Question: I have a custom listview like this in my app, without the heading part. Now I need to add a heading at the top of my listview as shown in the image. How can this be added to my custom listview. The custom listview is a fragment activity. One thing to be noted is that I want the heading to be displayed in malayalam (Utf-8) and not in english (ascii). The designation and name in my custom listview are in malayalam. And I have done this using Typeface in my app. But I don't know how to display a heading in malayalam in custom listview. Thanks in advance..

This is the code of my customlistviewadapter.class.
'''
public class CustomListViewAdapter extends ArrayAdapter<RowItem>{
Typeface tf;
Context context;
public CustomListViewAdapter(Context context, int resourceId,
List<RowItem> items) {
super(context, resourceId, items);
this.context = context;
}
/*private view holder class*/
private class ViewHolder {
ImageView imageView;
TextView name;
TextView designation;
TextView phonenumber;
// Helper help=new Helper(context);
}
public View getView(int position, View convertView, ViewGroup parent) {
ViewHolder holder = null;
ImageButton call,sms;
final RowItem rowItem = getItem(position);
final LayoutInflater mInflater = (LayoutInflater) context
.getSystemService(Activity.LAYOUT_INFLATER_SERVICE);
if (convertView == null) {
convertView = mInflater.inflate(R.layout.list_single, null);
holder = new ViewHolder();
tf=Typeface.createFromAsset(getContext().getAssets(),"MLKR0NTT.TTF");
holder.name = (TextView) convertView.findViewById(R.id.text1);
holder.designation = (TextView) convertView.findViewById(R.id.text);
holder.phonenumber=(TextView)convertView.findViewById(R.id.text2);
holder.imageView = (ImageView) convertView.findViewById(R.id.image);
convertView.setTag(holder);
} else
holder = (ViewHolder) convertView.getTag();
holder.name.setText(rowItem.getName());
holder.designation.setText(rowItem.getDesignation());
holder.name.setTypeface(tf);
holder.designation.setTypeface(tf);
holder.phonenumber.setText(rowItem.getPhone());
holder.imageView.setImageBitmap(rowItem.getImage());
call=(ImageButton)convertView.findViewById(R.id.callbutton);
sms=(ImageButton)convertView.findViewById(R.id.smsbutton);
sms.setOnClickListener(new OnClickListener() {
@Override
public void onClick(View v) {
// TODO Auto-generated method stub
Intent smsIntent = new Intent(Intent.ACTION_SENDTO, Uri.parse("sms:"+rowItem.getPhone()));
smsIntent.setFlags(Intent.FLAG_ACTIVITY_NEW_TASK);
smsIntent.putExtra("sms_body", "");
context.startActivity(smsIntent);
}
});
call.setOnClickListener(new OnClickListener() {
@Override
public void onClick(View v) {
Toast.makeText(getContext(), "Calling...", Toast.LENGTH_LONG).show();
Intent intent = new Intent(Intent.ACTION_CALL);
intent.setFlags(Intent.FLAG_ACTIVITY_NEW_TASK);
intent.setData(Uri.parse("tel:" +rowItem.getPhone()));
context.startActivity(intent);
}
});
return convertView;
}
'''
}
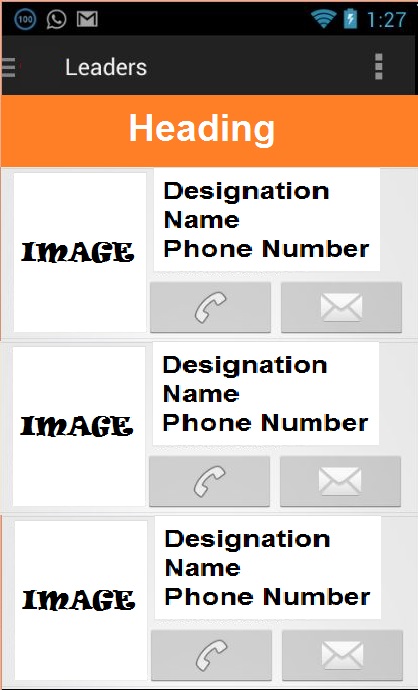
Answer: Just take image of text in whichever language yo need and then use addHeaderView(Your View here) method of listview by passing that view...